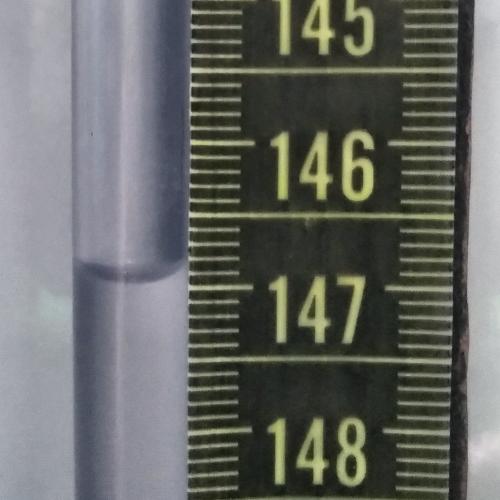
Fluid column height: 146.9 cm